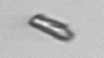
Label: detritus_transparent